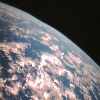
Label: cloud